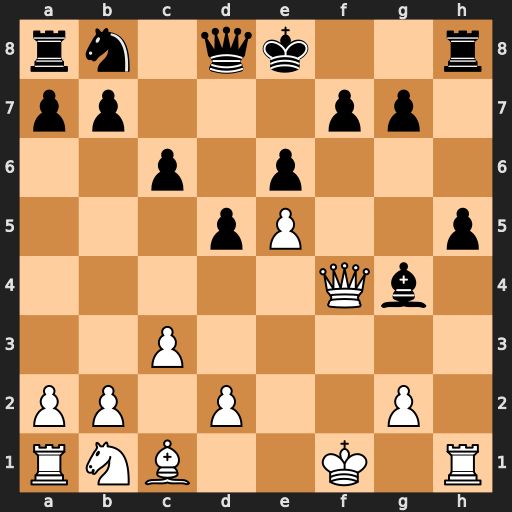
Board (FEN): rn1qk2r/pp3pp1/2p1p3/3pP2p/5Qb1/2P5/PP1P2P1/RNB2K1R
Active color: w
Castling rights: kq
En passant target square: -
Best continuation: Qxg4 hxg4 Rxh8+ Kd7 Rxd8+